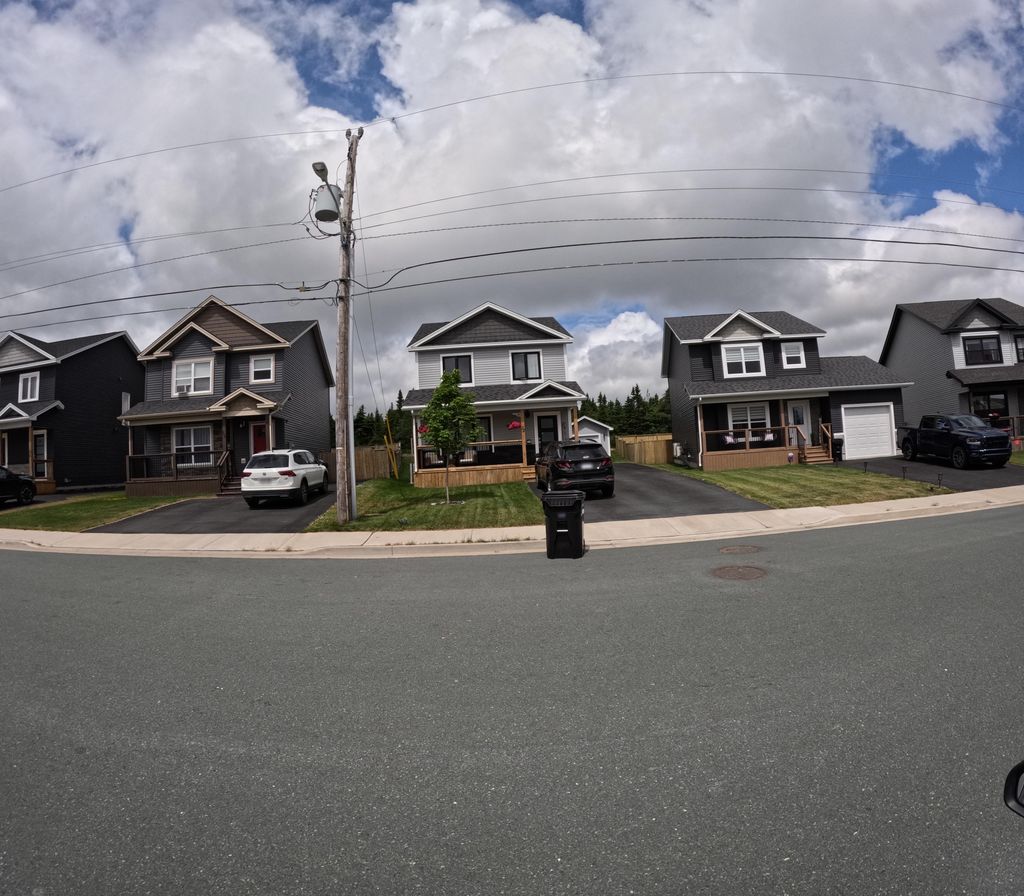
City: st_johns